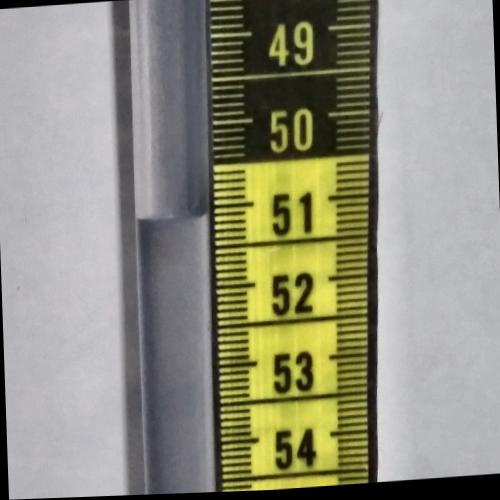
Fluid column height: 51.1 cm